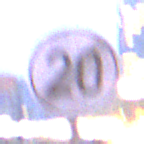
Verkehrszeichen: EndeGeschwindigkeit20
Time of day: Night
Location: Outdoor (Urban)
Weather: PartlyCloudy
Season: NotSpecified
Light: Artificial